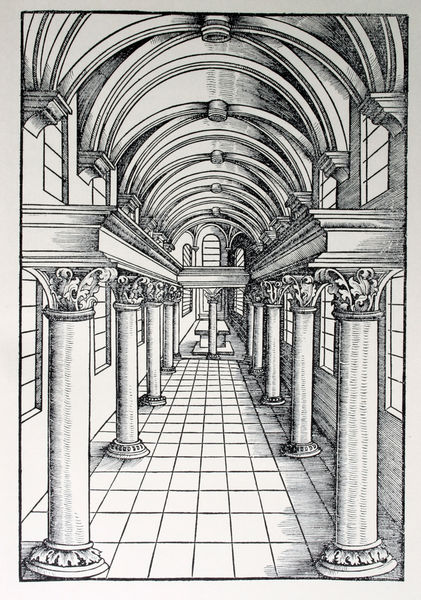
Titel: Eyn schön nützlich büchlin und underweisung der kunst des Messens mit dem Zirckel, Richtscheidt oder Linial - Seite 33
Künstler: Hieronymus Rodler
Standort: viele Standorte
Institution: Seriendruck
Schlagwörter: kämpfer, schatten, weiß, fenster, grau, hell, kreide, licht, mitte, pfeiler, raum, schwarz, skizze, säule, säulen, zeichnung, gebäude, schloss, hochformat, ornament, architektur, sockel, gehen, kirche, boden, decke, gotik, klar, schiff, papier, bogen, perspektive, fußboden, grafik, linien, empore, saal, rundbogen, kuppel, fliessen, galerie, halle, flucht, oben, unten, bögen, gang, gewölbe, kloster, kohle, linear, zentralperspektive, rippen, schlicht, druck, druckgraphik, schraffur, radierung, stich, fliesen, bleistift, flur, altar, architrav, kapitelle, kapitell, fries, schlussstein, sims, kirchenschiff, kreuzrippen, kreuzrippengewölbe, mittelgang, gesims, sarg, voluten, kreuzgewölbe, obergaden, rippengewölbe, schlusssteine, fluchtpunkt, apsis, rundbögen, zentral, struktur, plan, korinth, zentrum, kassetten, basis, dorisch, korinthisch, joch, schaft, streben, geschoss, kapitel, tonne, gallerie, gebälk, säulenhalle, säulengang, keuzgang, kreuzgang, akanthus, akantus, etage, bauplan, rundbogenfenster, basen, deckengewölbe, blattdekor, korinthische säulen, aufabu, deckenstreben, grafick, schulßstein, gewölbte decke, kaitelle, fließenboden, skippe, säaulen